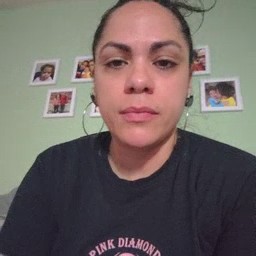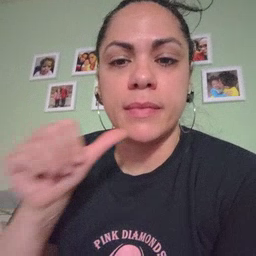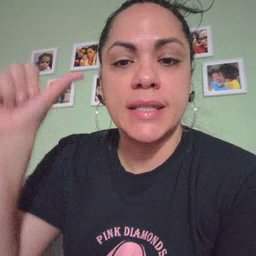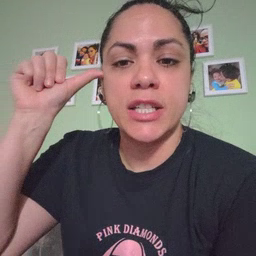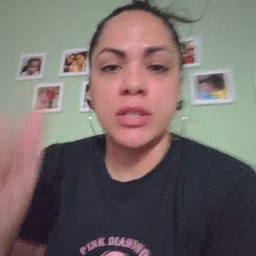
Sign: yesterday